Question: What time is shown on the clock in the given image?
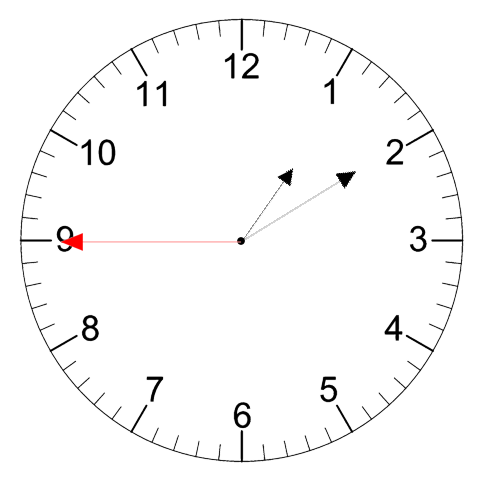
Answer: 01:09:45